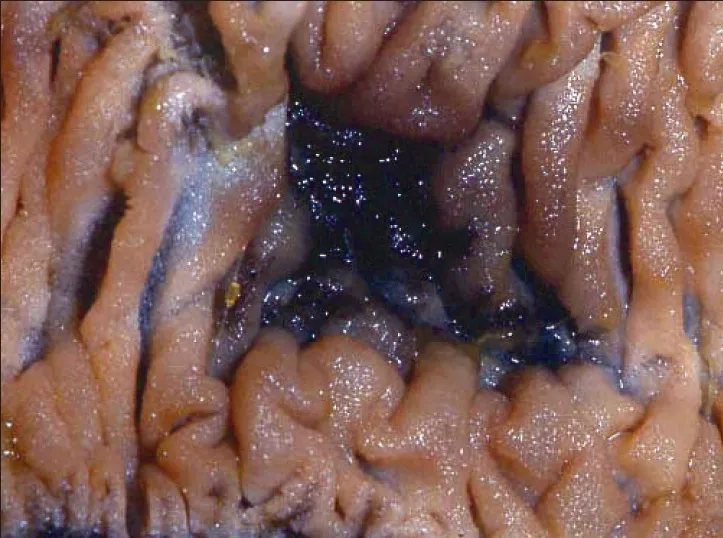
Opened specimen showing ulcerated haemangioma on the mucosal side of the jejunum.
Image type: pathology (fish)